Question: I'm trying to send an image upload in a Qt server trough the socket and visualize it in a client created using Java. Until now I have only transferred strings to communicate on both sides, and tried different examples for sending images but with no results.
The code I used to transfer the image in qt is:
'''
QImage image;
image.load("../punton.png");
qDebug()<<"Image loaded";
QByteArray ban; // Construct a QByteArray object
QBuffer buffer(&ban); // Construct a QBuffer object using the QbyteArray
image.save(&buffer, "PNG"); // Save the QImage data into the QBuffer
socket->write(ban);
'''
In the other end the code to read in Java is:
'''
BufferedInputStream in = new BufferedInputStream(socket.getInputStream(),1);
File f = new File("C:\Users\CLOUDMOTO\Desktop\JAVA\image.png");
System.out.println("Receiving...");
FileOutputStream fout = new FileOutputStream(f);
byte[] by = new byte[1];
for(int len; (len = in.read(by)) > 0;){
fout.write(by, 0, len);
System.out.println("Done!");
}
'''
The process in Java gets stuck until I close the Qt server and after that the file generated is corrupt.
I'll appreciate any help because it's neccessary for me to do this and I'm new to programming with both languages.
Also I've used the following commands that and the receiving process now ends and show a message, but the file is corrupt.
'''
socket->write(ban+"-1");
socket->close(); in qt.
'''
And in java:
'''
System.out.println(by);
String received = new String(by, 0, by.length, "ISO8859_1");
System.out.println(received);
System.out.println("Done!");
'''

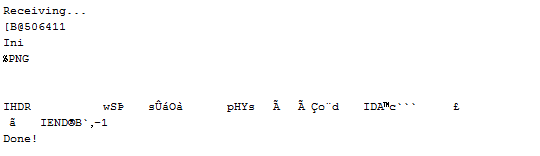
Answer: You cannot transport file over socket in such simple way. You are not giving the receiver any clue, what number of bytes is coming. Read javadoc for <URL>' at the sender side. Ideally, you need to write the length of 'ban' into the socket before the buffer, read that length at receiver side and then receive only that amount of bytes. Also 'flush' and 'close' the receiver stream before trying to read the received file.
I have absolutely no idea what you wanted to achieve with 'socket->write(ban+"-1")'. Your logged output starts with '%PNG' which is correct. I can see there '"-1"' at the end, which means that you added characters to the image binary file, hence you corrupted it. Why so?
And no, 1x1 PNG does not have size of 1 byte. It does not have even 4 bytes (red,green,blue,alpha). PNG needs some things like header and control checksum. Have a look at the size of the file on filesystem. This is your required 'by' size.